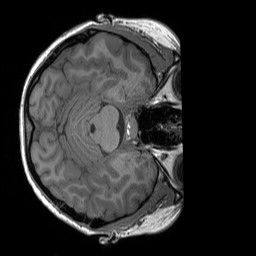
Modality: T1w
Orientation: axial
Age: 21
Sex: female
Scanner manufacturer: siemens
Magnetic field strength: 3 T
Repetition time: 1.9 s
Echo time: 0.00252 s